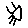
Label: sun